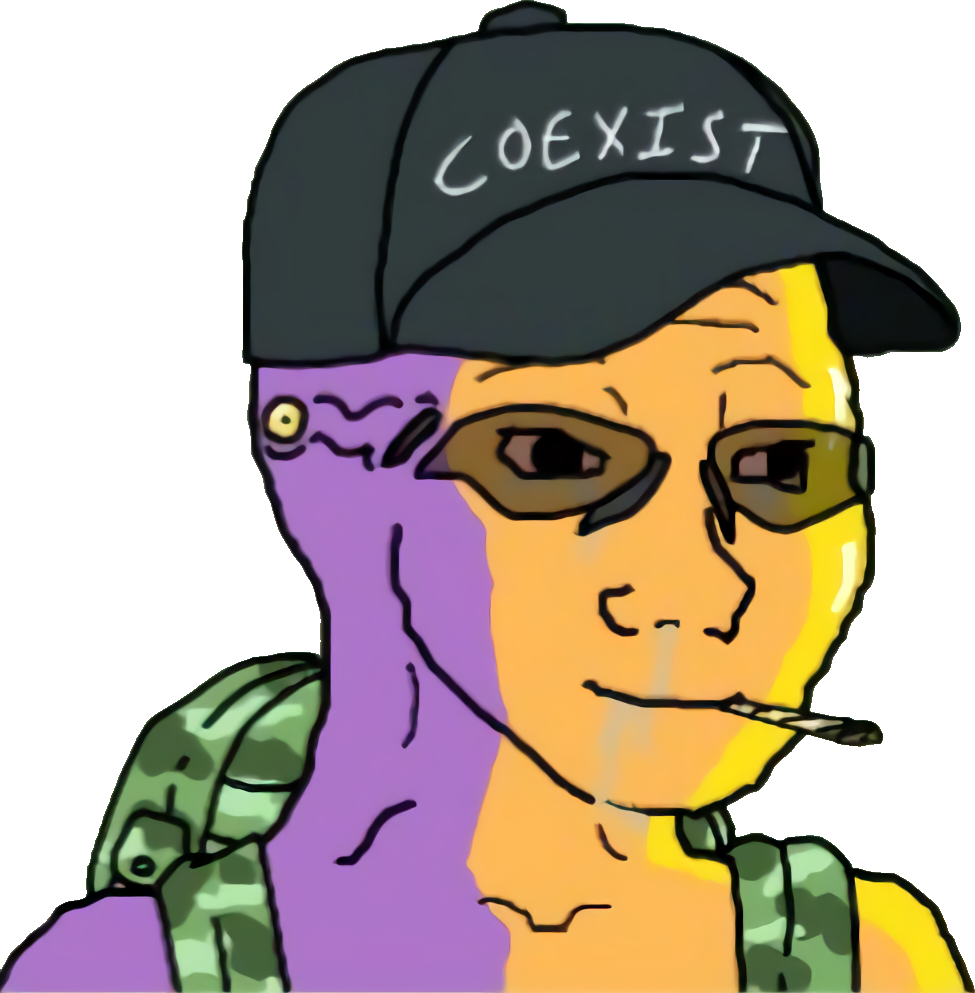
Label: 5_Bloomer